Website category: university
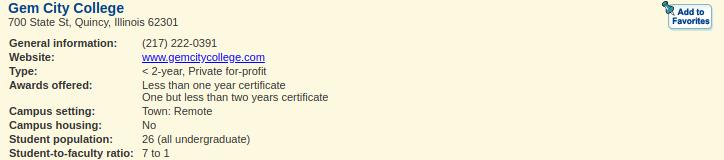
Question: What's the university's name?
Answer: Gem City College

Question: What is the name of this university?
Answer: Gem City College

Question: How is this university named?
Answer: Gem City College

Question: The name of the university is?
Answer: Gem City College

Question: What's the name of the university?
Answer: Gem City College

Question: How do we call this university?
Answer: Gem City College

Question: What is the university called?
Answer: Gem City College

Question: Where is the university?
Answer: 700 State St, Quincy, Illinois 62301

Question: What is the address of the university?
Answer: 700 State St, Quincy, Illinois 62301

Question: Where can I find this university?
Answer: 700 State St, Quincy, Illinois 62301

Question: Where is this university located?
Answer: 700 State St, Quincy, Illinois 62301

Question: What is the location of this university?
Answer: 700 State St, Quincy, Illinois 62301

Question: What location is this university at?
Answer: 700 State St, Quincy, Illinois 62301

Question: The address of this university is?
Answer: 700 State St, Quincy, Illinois 62301

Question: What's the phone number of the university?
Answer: (217) 222-0391

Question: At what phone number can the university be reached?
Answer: (217) 222-0391

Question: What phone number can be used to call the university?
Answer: (217) 222-0391

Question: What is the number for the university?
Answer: (217) 222-0391

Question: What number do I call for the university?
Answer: (217) 222-0391

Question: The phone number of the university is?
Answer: (217) 222-0391

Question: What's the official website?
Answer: www.gemcitycollege.com

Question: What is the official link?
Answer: www.gemcitycollege.com

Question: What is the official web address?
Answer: www.gemcitycollege.com

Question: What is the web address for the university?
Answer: www.gemcitycollege.com

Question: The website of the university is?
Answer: www.gemcitycollege.com

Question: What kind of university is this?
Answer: < 2-year, Private for-profit

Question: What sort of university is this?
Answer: < 2-year, Private for-profit

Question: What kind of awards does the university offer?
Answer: Less than one year certificate One but less than two years certificate

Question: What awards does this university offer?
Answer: Less than one year certificate One but less than two years certificate

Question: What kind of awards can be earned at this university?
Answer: Less than one year certificate One but less than two years certificate

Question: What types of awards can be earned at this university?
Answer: Less than one year certificate One but less than two years certificate

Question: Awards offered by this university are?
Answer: Less than one year certificate One but less than two years certificate

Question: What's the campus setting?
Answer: Town: Remote

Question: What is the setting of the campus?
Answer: Town: Remote

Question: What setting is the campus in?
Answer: Town: Remote

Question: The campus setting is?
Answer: Town: Remote

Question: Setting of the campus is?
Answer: Town: Remote

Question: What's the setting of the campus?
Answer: Town: Remote

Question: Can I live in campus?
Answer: No

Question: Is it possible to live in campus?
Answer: No

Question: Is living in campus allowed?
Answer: No

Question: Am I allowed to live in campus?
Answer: No

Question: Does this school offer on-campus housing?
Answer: No

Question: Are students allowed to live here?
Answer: No

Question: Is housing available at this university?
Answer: No

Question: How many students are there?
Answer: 26 (all undergraduate)

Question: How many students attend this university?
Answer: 26 (all undergraduate)

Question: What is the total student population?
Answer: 26 (all undergraduate)

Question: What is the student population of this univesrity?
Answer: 26 (all undergraduate)

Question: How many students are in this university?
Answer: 26 (all undergraduate)

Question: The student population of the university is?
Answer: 26 (all undergraduate)

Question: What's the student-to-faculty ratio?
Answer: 7 to 1

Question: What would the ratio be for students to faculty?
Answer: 7 to 1

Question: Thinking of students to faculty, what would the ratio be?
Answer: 7 to 1

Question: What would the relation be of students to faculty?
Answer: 7 to 1

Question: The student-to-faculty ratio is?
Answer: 7 to 1

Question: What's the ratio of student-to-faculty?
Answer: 7 to 1

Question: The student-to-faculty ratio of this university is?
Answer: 7 to 1